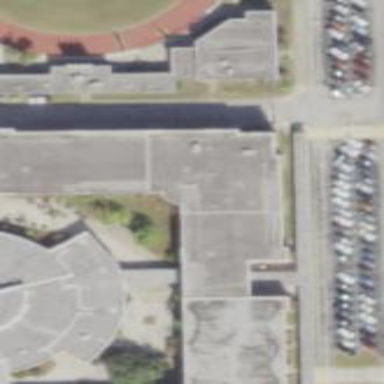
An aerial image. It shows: School building.